Field crop: maize
Growth stage: 2
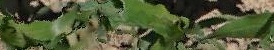
Species: maize